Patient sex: M
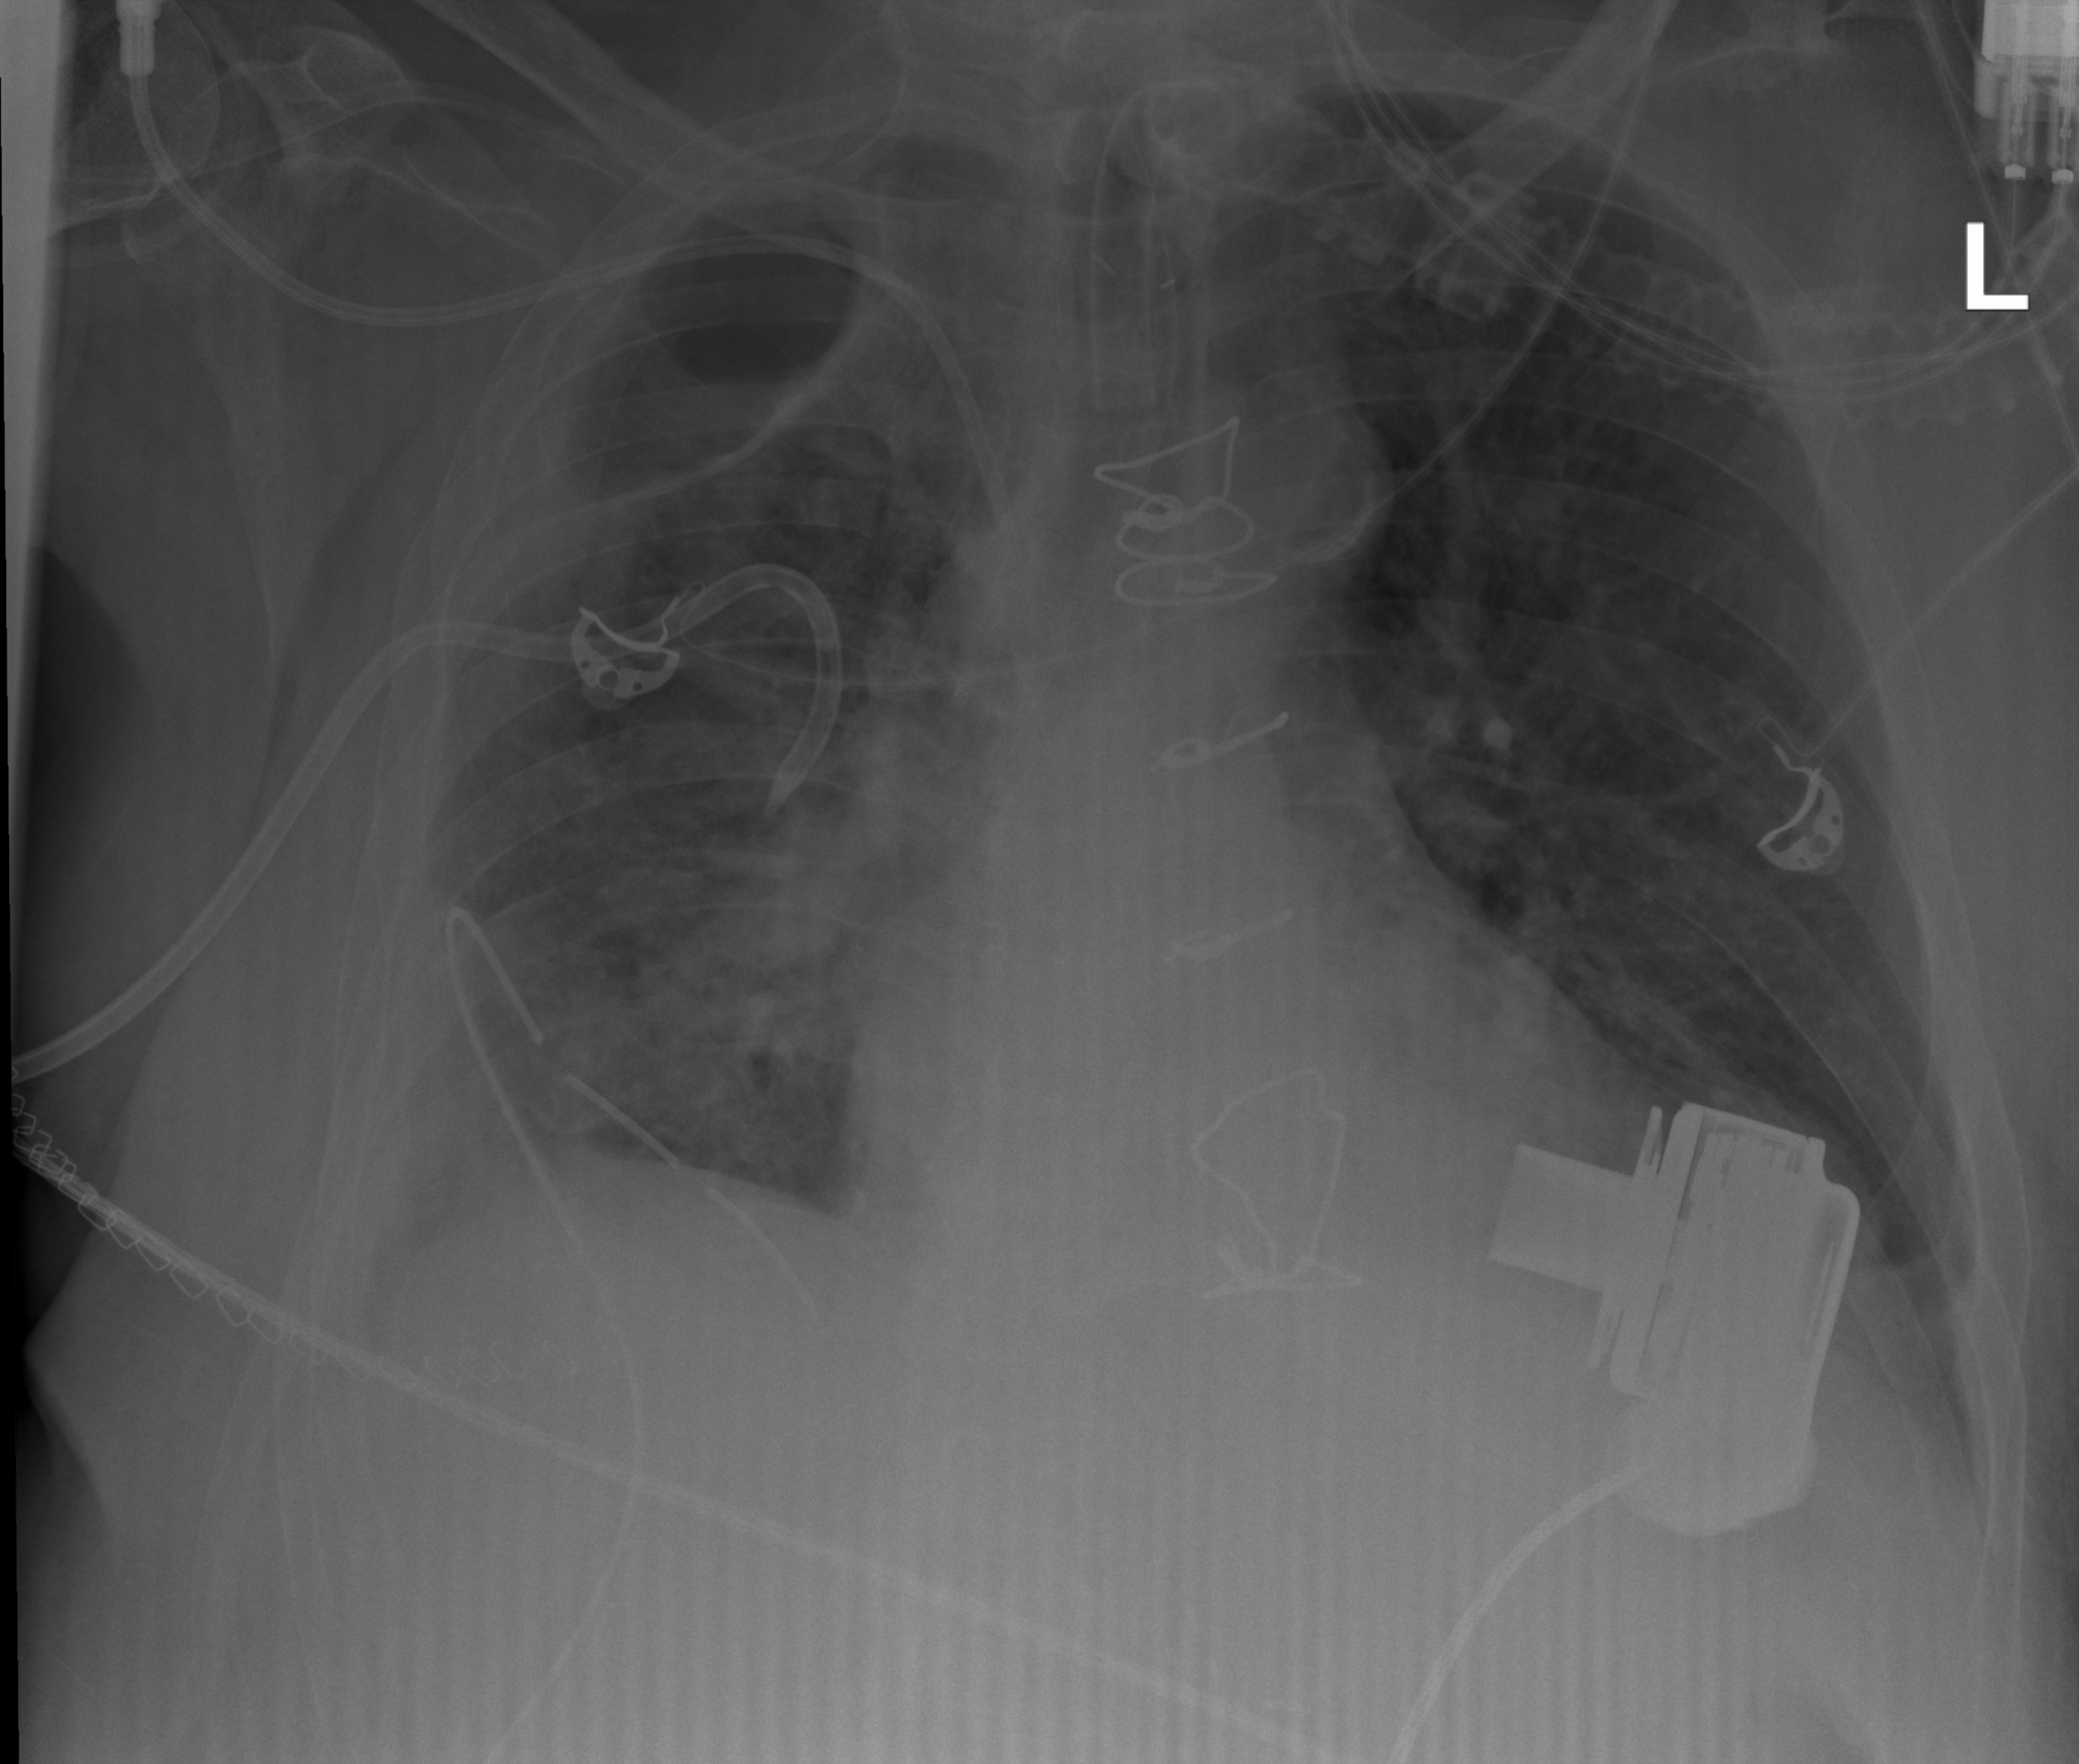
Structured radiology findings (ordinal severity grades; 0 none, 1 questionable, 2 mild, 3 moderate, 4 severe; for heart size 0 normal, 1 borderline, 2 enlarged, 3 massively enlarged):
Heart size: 0
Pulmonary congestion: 2
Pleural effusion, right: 2
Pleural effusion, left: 0
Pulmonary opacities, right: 2
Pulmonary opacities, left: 2
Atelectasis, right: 2
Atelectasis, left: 2